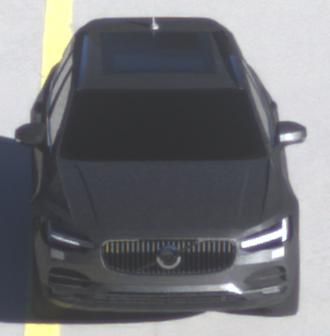
Make: Volvo
Model: V90
Detailed model: -
Model produced from: 2016
Model produced until: 2020
Doors: 5
Color: gray
Road condition: dry road
Daytime: sunrise or sunset
Contrast: medium contrast